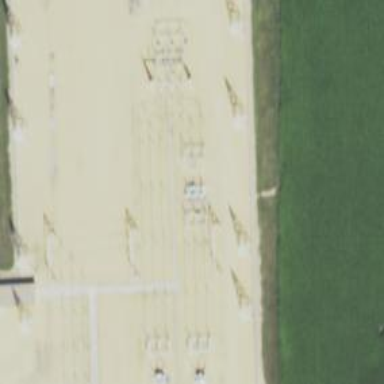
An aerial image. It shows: Switch used for power control.